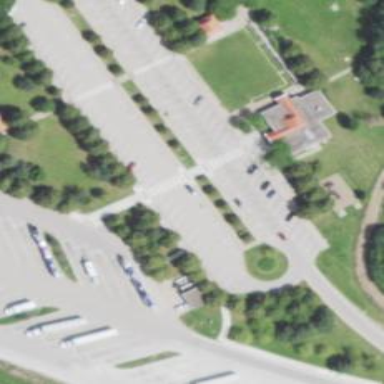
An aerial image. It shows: Parking space.